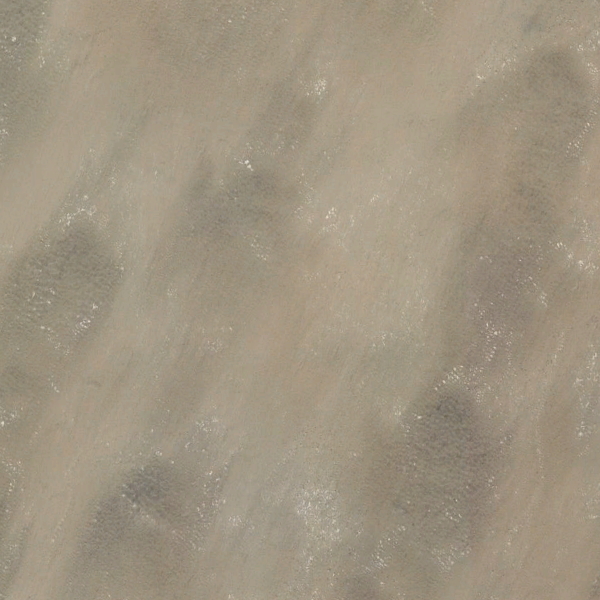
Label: Desert